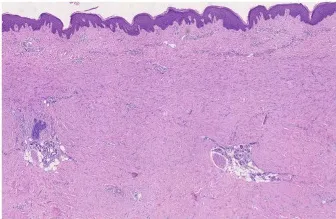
(A) Biopsy of the right upper arm and breast showed nodular and diffuse spindle cell infiltration with collagen hyperplasia and perivascular lymphocytic inflammation in the dermis (hematoxylin-eosin, original magnificationx40).
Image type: pathology (h&e)